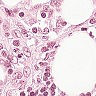
Metastatic tissue present: no